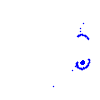
Particle: pion